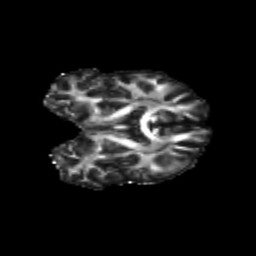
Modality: FA
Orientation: coronal
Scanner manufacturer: siemens
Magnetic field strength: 3 T
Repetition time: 9.2 s
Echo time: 0.084 s